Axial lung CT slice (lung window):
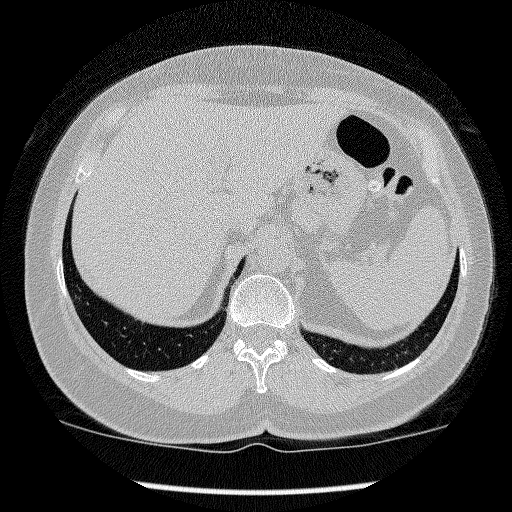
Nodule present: no